Question: when I run the emulator in android studio 3 canary 6 I have this error:
'''
Emulator: libGL error: unable to load driver: r600_dri.so
Emulator: libGL error: driver pointer missing
Emulator: libGL error: failed to load driver: r600
Emulator: libGL error: unable to load driver: swrast_dri.so
Emulator: libGL error: failed to load driver: swrast
Emulator: X Error of failed request: BadValue (integer parameter out of range for operation)
Emulator: Major opcode of failed request: 155 (GLX)
Emulator: Minor opcode of failed request: 24 (X_GLXCreateNewContext)
Emulator: Value in failed request: 0x0
Emulator: Serial number of failed request: 33
Emulator: Current serial number in output stream: 34
Emulator: Process finished with exit code 1
'''
but when I command emulator by terminal '~/Android/Sdk/tools/emulator -avd (put name device) -use-system-libs' it works fine.
please anyone help me. (my systeme d'exploitation is Linux ubuntu)
I don't know how to make it run from the android studio.

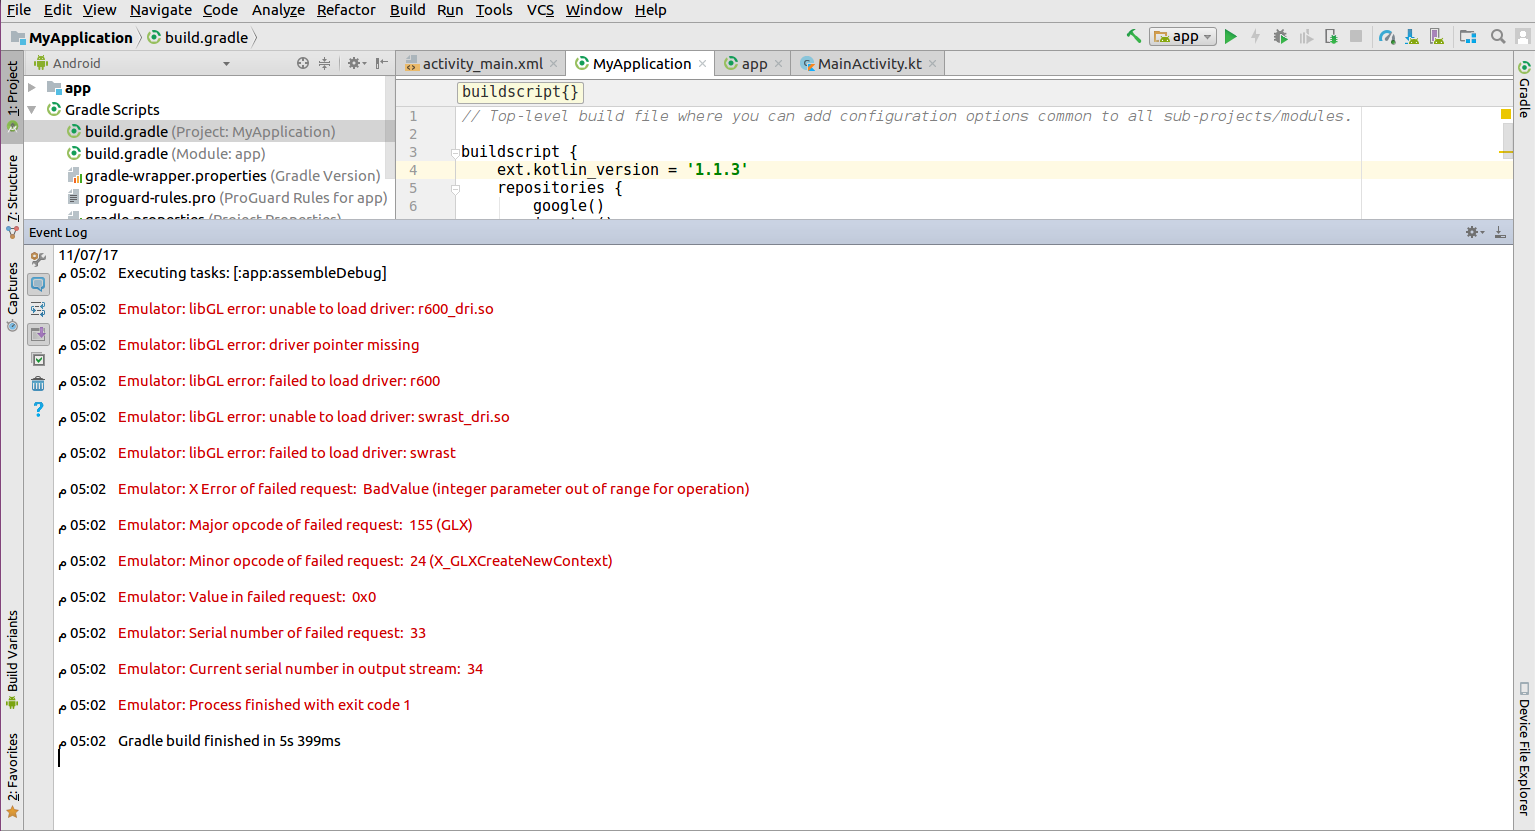
Answer: You can set the environment variable ANDROID_EMULATOR_USE_SYSTEM_LIBS=1 to enforce the same behaviour as the -use-system-libs option.
One easy way to do this is to copy the desktop file from /usr/share/applications/android-studio-canary.desktop to ~/.local/share/applications/android-studio-canary.desktop and change the "Exec" line like this:
'''
Exec=env ANDROID_EMULATOR_USE_SYSTEM_LIBS=1 LANG=C android-studio-canary %f
'''
(I also set LANG=C because with my local locale setting, floating point numbers in XML files are interpreted wrong)